Question: The right-aligned label doesn't reach the right border:
'''
<StackPanel Orientation="Horizontal" HorizontalAlignment="Stretch">
<Label Content="Left Align" HorizontalAlignment="Left"/>
<Label Content="Right Align" HorizontalAlignment="Right" />
</StackPanel>
'''
It seems that both labels don't take up full available width even though I've specified HorizontalAlignment="Stretch" . What is the cause of it?

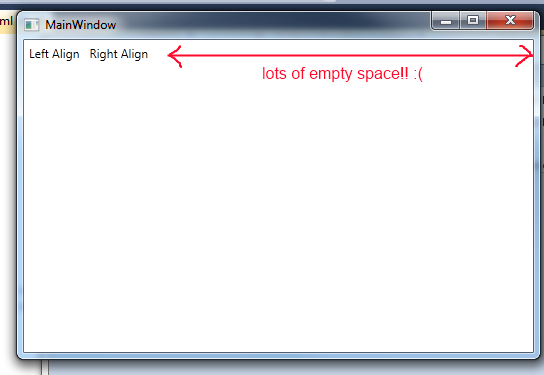
Answer: You should use a 'DockPanel' instead of a 'StackPanel' for that.
See also <URL> or
'''
<DockPanel LastChildFill="False">
<Label Content="Left Align" DockPanel.Dock="Left"/>
<Label Content="Right Align" DockPanel.Dock="Right" />
</DockPanel>
'''
And <URL> why the alignment with StackPanel doesn't work as you expected:
> A stackpanel, no matter how you stretch it, will collapse around the
children. you can't make it grow more than that.